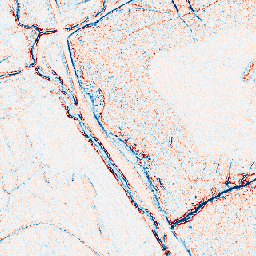
Category: edge_preserving
Decomposition family: bilateral
Decomposition parameters: d: 5
sigma_color: 150
sigma_space: 25
Upsampling method: nearest
Upsampling parameters: scale: 8
Upsampling scale: 8